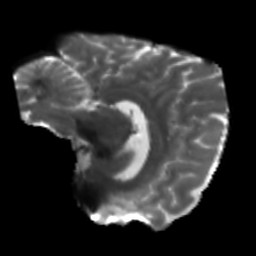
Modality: T2w
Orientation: sagittal
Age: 42
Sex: male
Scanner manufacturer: siemens
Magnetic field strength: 3 T
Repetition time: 5.25 s
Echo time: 0.08 s